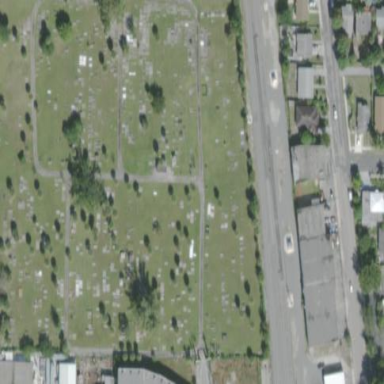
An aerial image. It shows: Graveyard.